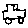
Label: car